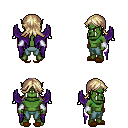
a pixel art fantasy rpg character, male body template, orc, green skin, purple wings, teal pants, white blonde loose hair, white cloth bracers, brown slippers, four views (front, back, left, right), 2x2 character sprite sheet, small pixel art, hard edges, no anti-aliasing